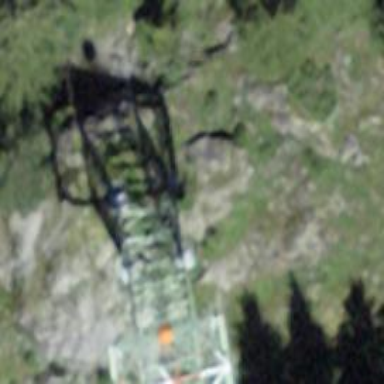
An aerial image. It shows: Pylon used for aerialway.